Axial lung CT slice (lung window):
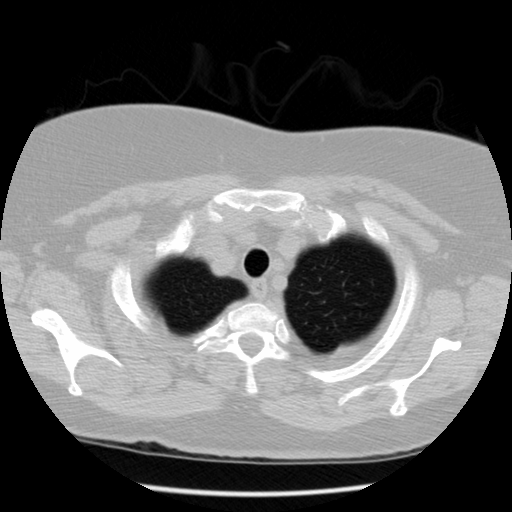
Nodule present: no